The trace is the raw vibration amplitude of a rotating bearing as a function of time. Classify the bearing condition as one of: normal, inner_race, outer_race, ball.
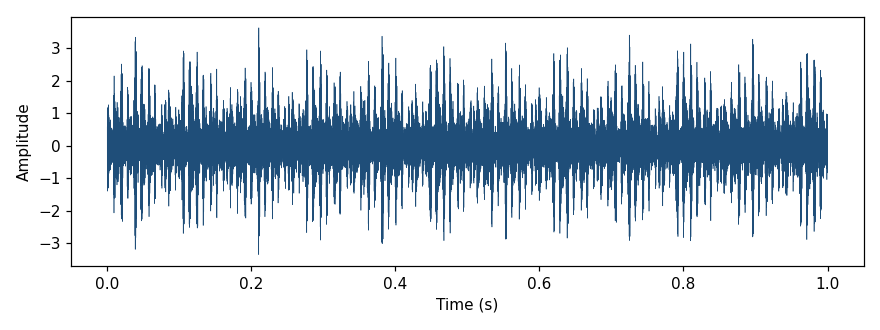
Answer: outer_race